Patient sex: F
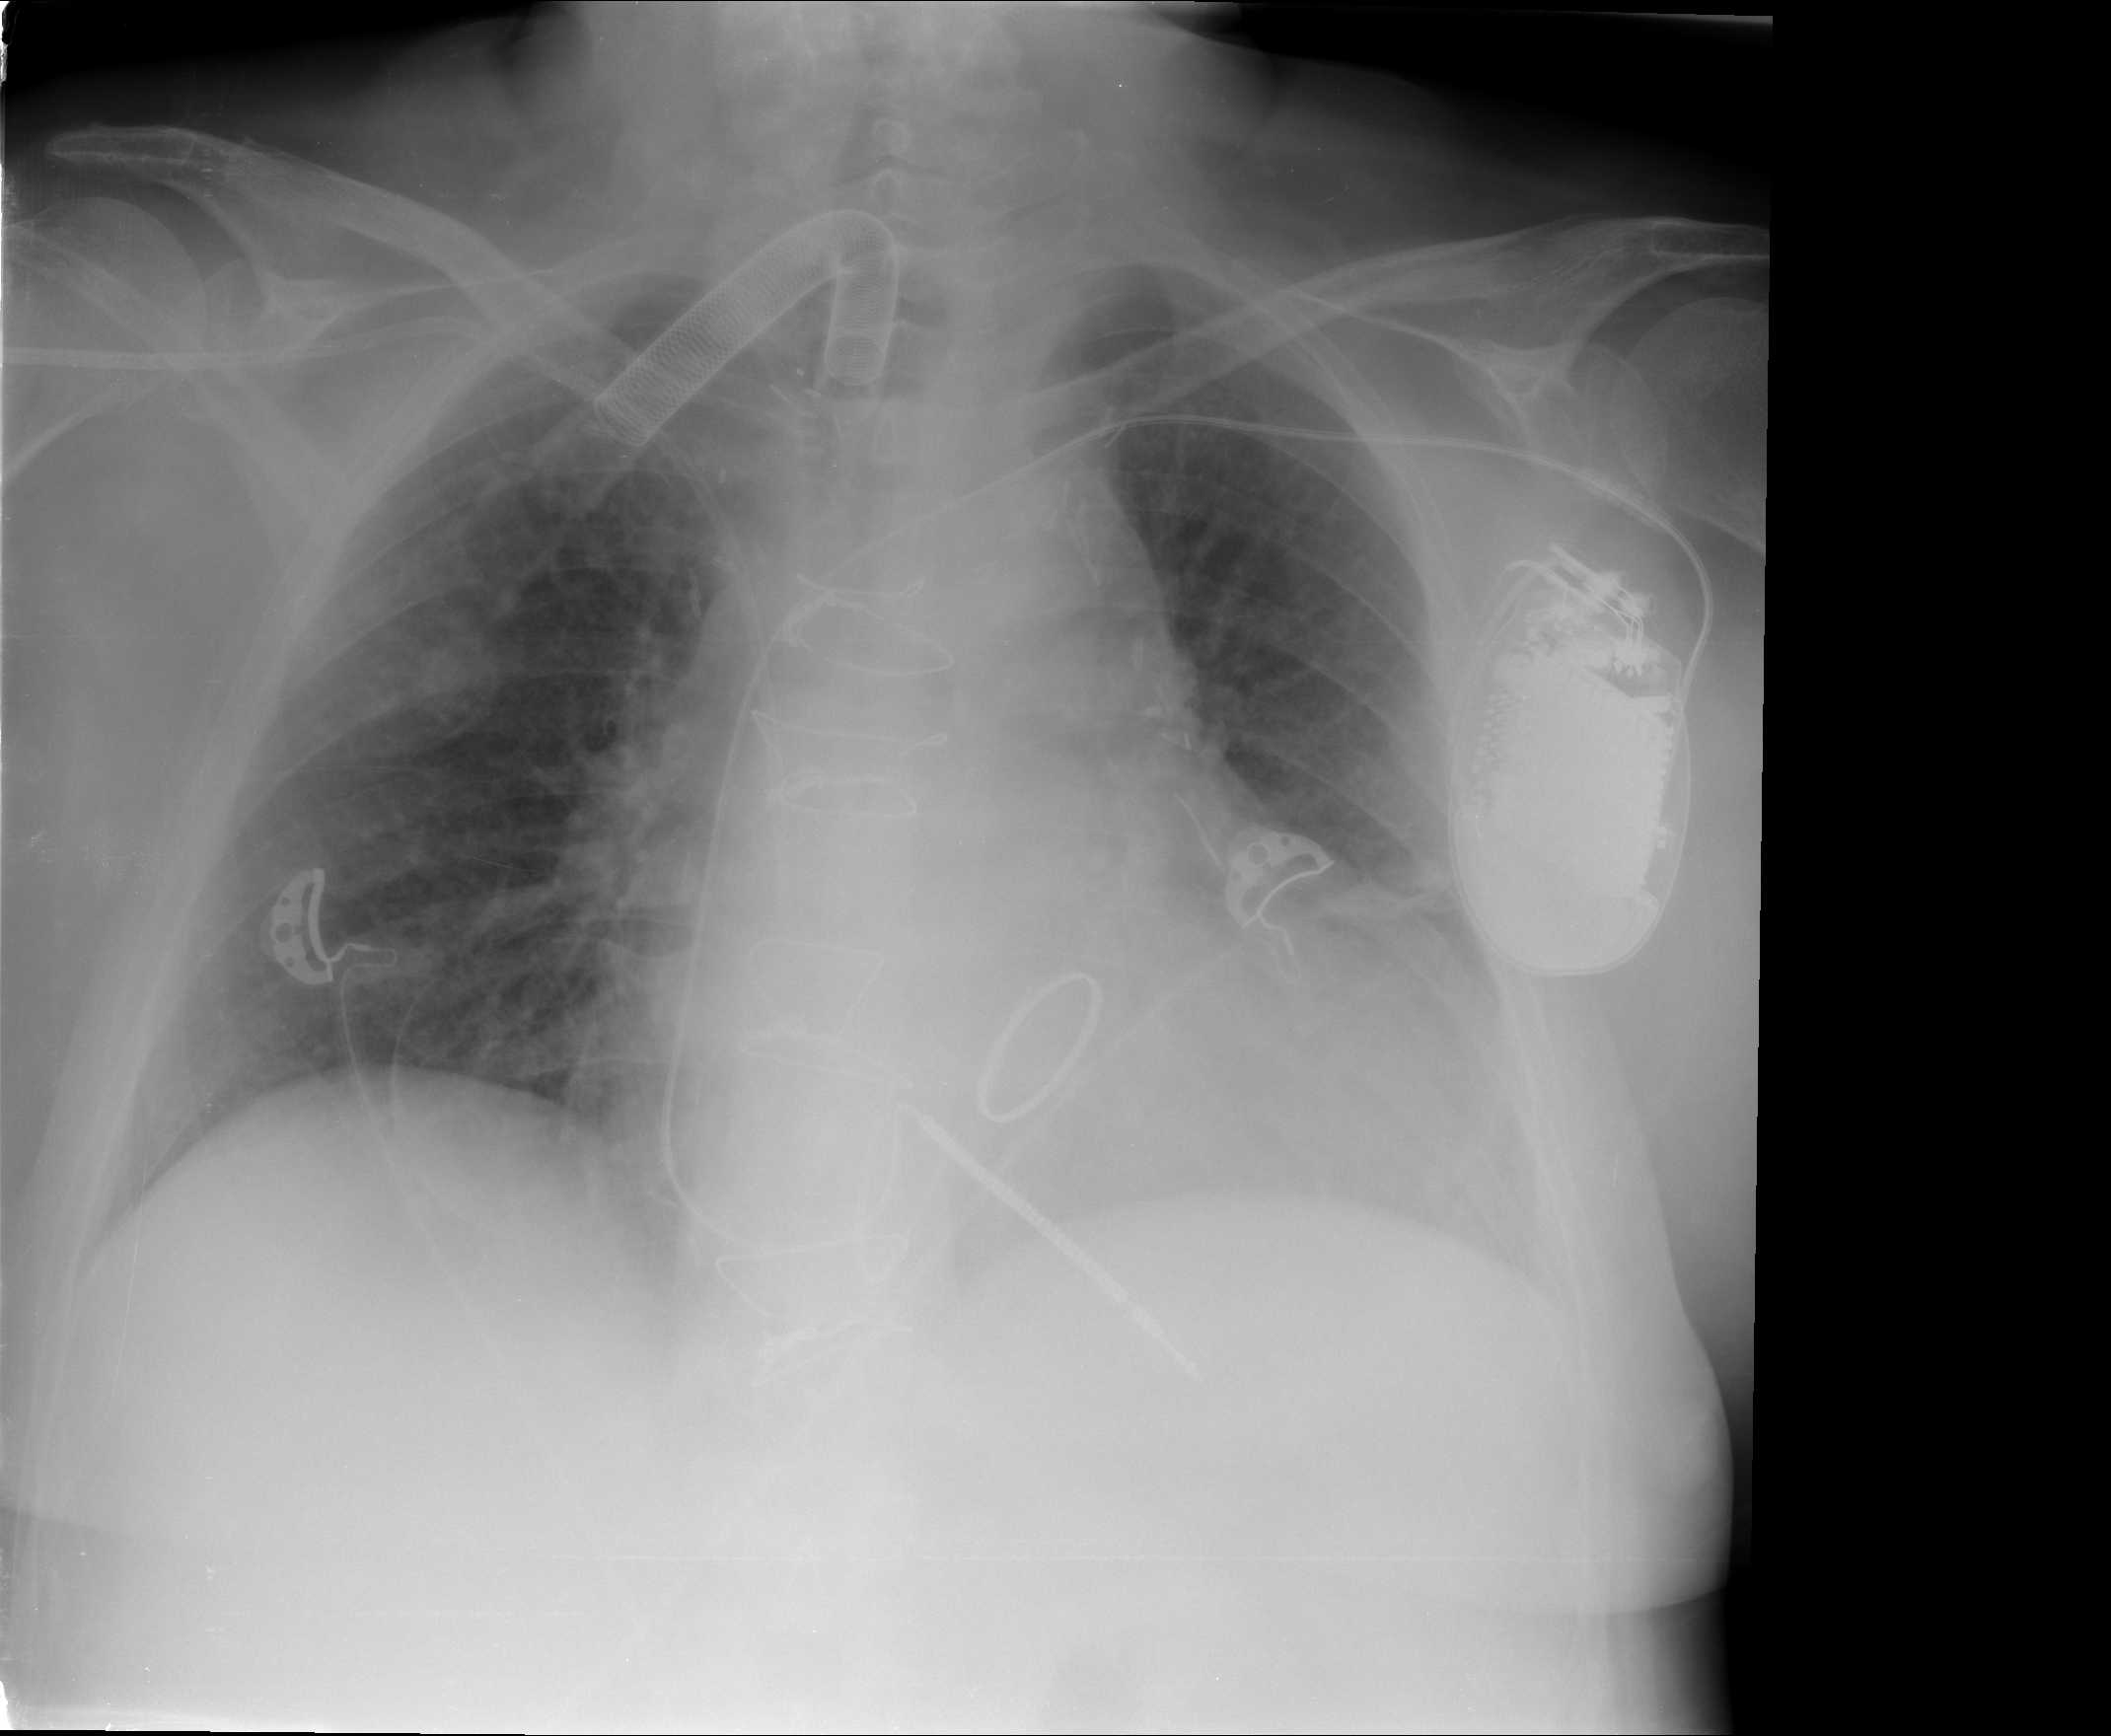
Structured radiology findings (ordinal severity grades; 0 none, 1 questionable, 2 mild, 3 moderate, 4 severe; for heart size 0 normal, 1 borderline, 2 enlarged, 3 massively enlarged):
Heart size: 2
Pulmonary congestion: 2
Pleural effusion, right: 0
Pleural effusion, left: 1
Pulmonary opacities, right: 2
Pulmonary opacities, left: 2
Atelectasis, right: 2
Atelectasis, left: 2